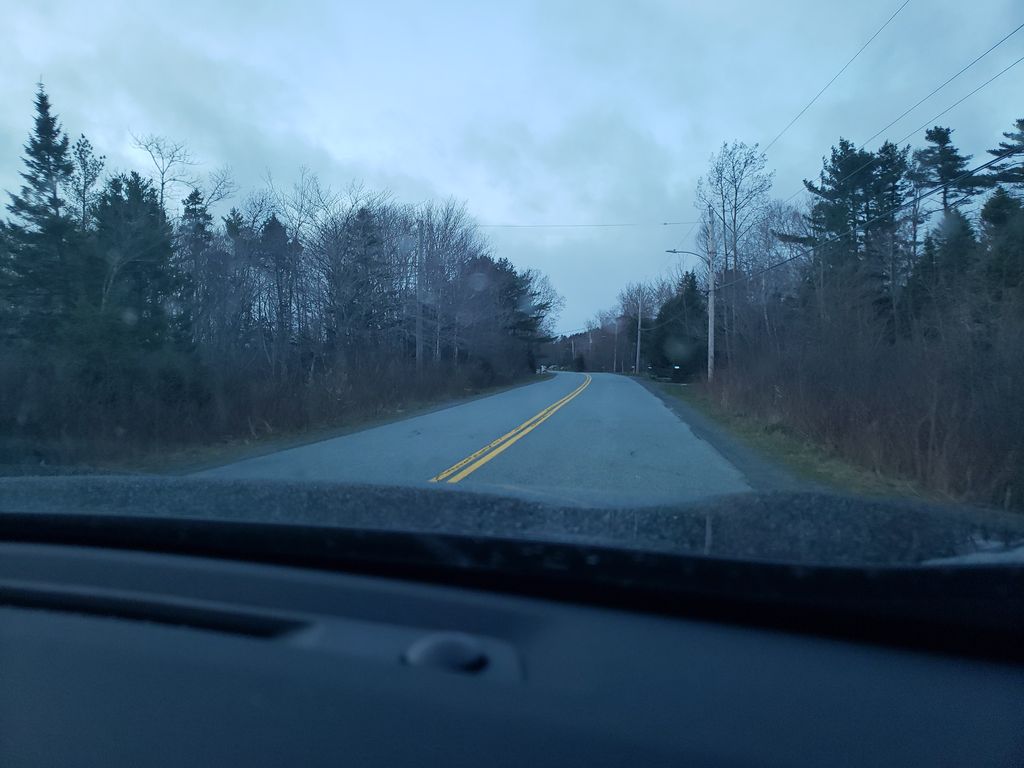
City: halifax